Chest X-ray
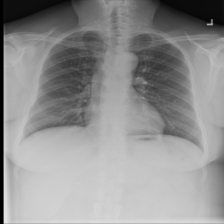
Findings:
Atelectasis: negative
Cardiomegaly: negative
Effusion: negative
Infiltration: negative
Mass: negative
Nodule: negative
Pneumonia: negative
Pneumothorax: negative
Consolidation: negative
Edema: negative
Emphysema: negative
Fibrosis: negative
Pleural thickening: negative
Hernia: negative